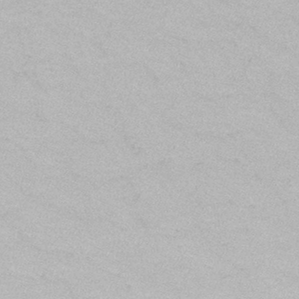
Label: frost